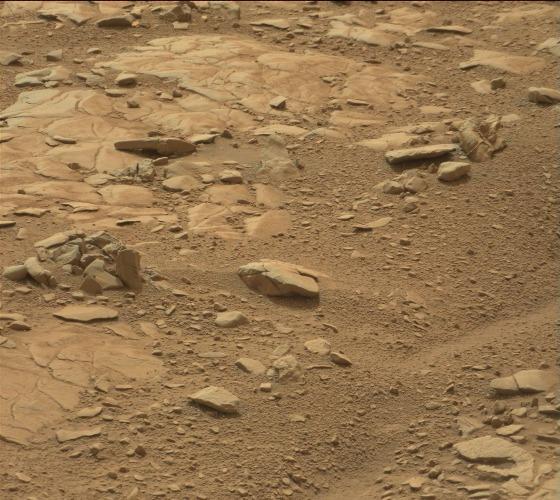
Terrain classes present: Bedrock, Gravel / Sand / Soil, Rock, Shadow